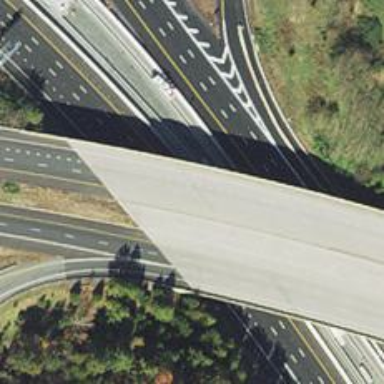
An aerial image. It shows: Primary highway bridge over expressway.